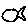
Label: fish